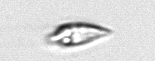
Label: Oxytoxum